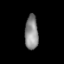
Tissue: lung
Cell type: Epithelial cells
Senescence score: 0.1838
Nuclear area (px): 447
Mean DAPI intensity: 138.812